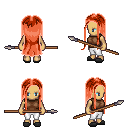
a pixel art fantasy rpg character, female body template, human, tanned skin, brown sleeveless shirt, white pants, red extra-long hairstyle, gray slippers, spear, four views (front, back, left, right), 2x2 character sprite sheet, small pixel art, hard edges, no anti-aliasing